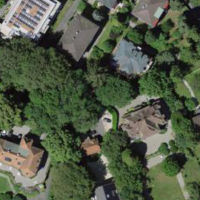
EUNIS habitat code: 55
Species observed at this site:
Aruncus dioicus
Cymbalaria muralis